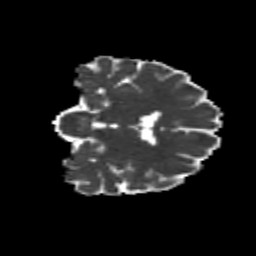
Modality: MD
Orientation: coronal
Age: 30
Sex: female
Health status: healthy
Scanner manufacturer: siemens
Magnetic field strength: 3 T
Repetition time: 8.6 s
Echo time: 0.095 s